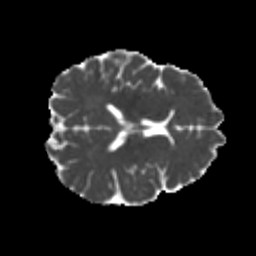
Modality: MD
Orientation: axial
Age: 22
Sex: female
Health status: healthy
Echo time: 0.074 s